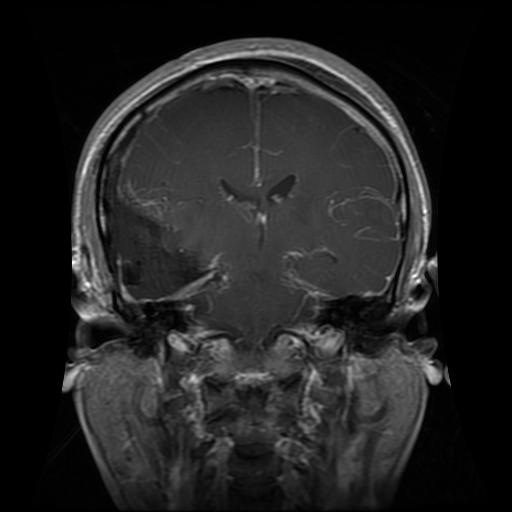
Label: glioma